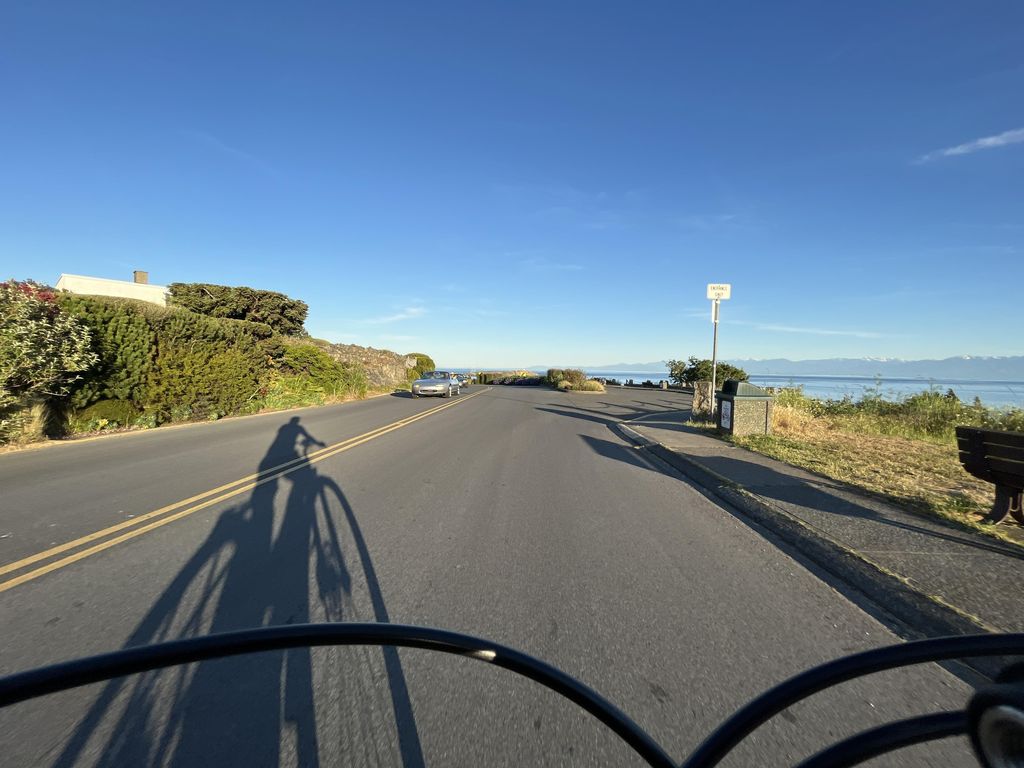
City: victoria